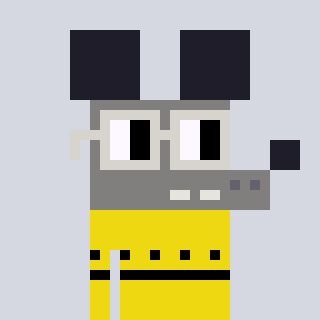
a pixel art character with square light gray glasses, a mouse-shaped head and a yellow-colored body on a cool background